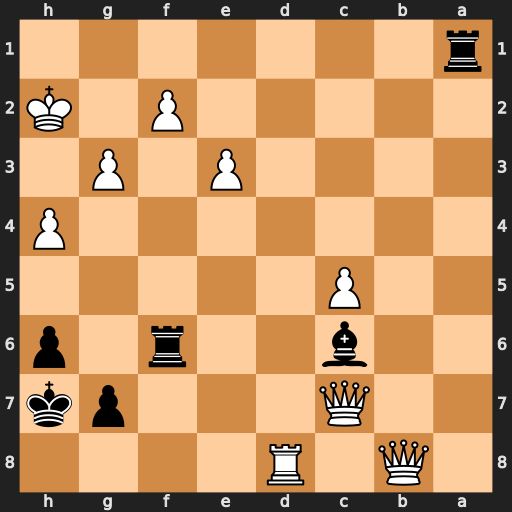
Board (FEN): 1Q1R4/2Q3pk/2b2r1p/2P5/7P/4P1P1/5P1K/r7
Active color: b
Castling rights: -
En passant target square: -
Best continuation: Rh1#